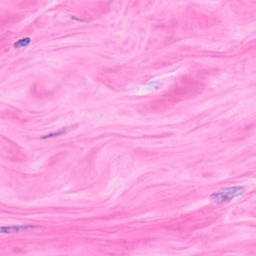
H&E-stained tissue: Breast